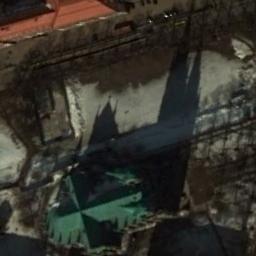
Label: church